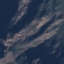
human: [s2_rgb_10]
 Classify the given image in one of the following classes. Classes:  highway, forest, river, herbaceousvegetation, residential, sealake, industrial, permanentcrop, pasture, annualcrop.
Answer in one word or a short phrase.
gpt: HerbaceousVegetation